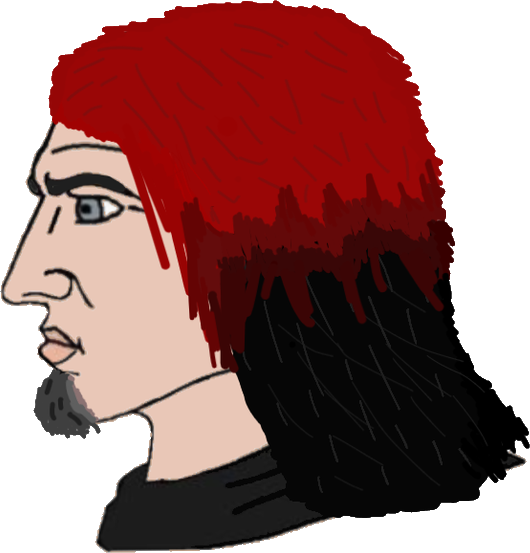
Label: 4_Yes_Chad